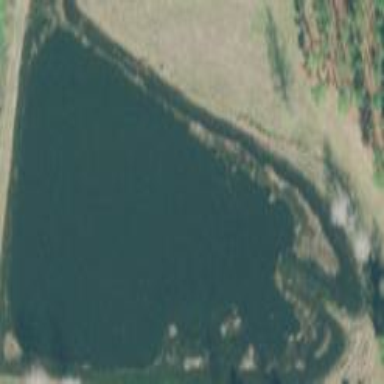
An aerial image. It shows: Reservoir of water.